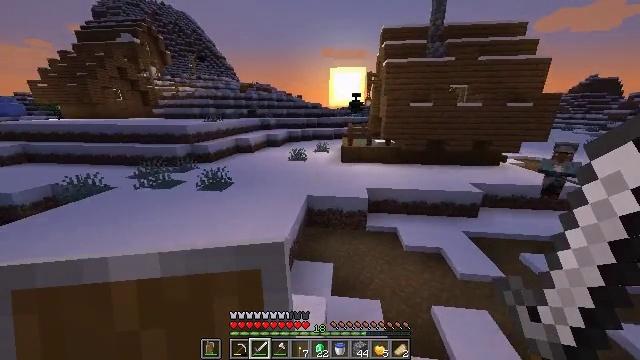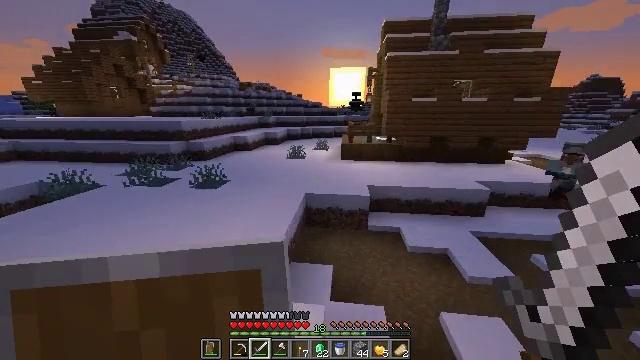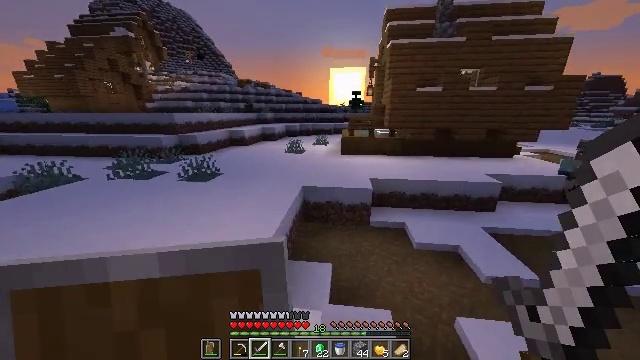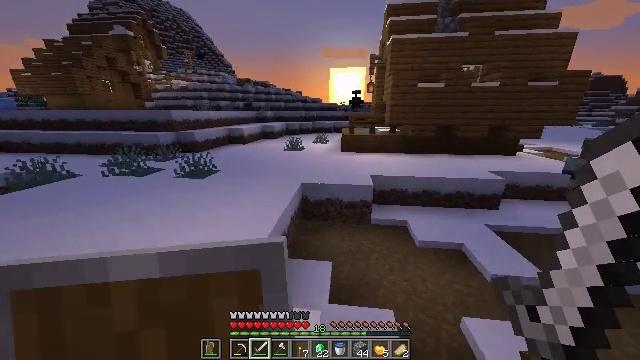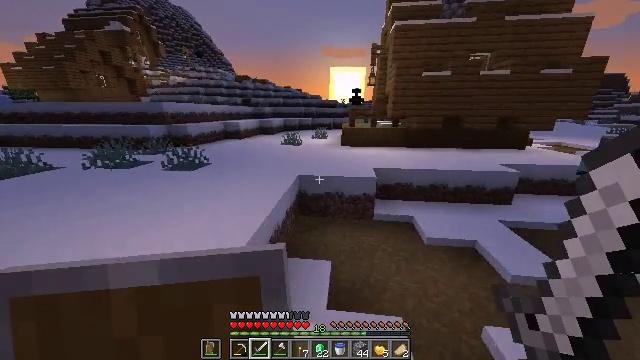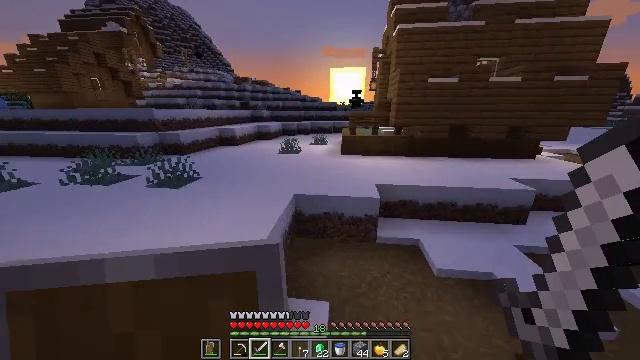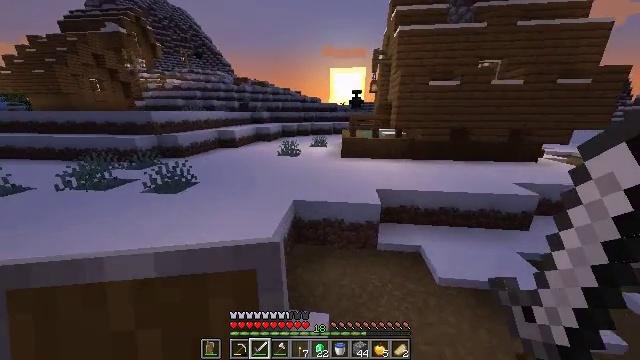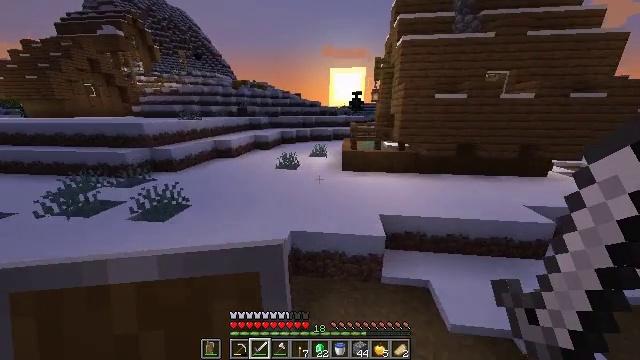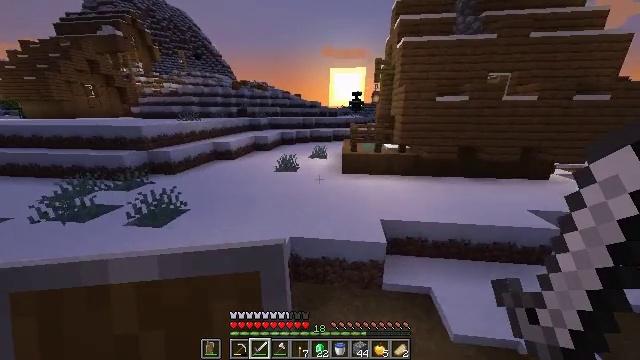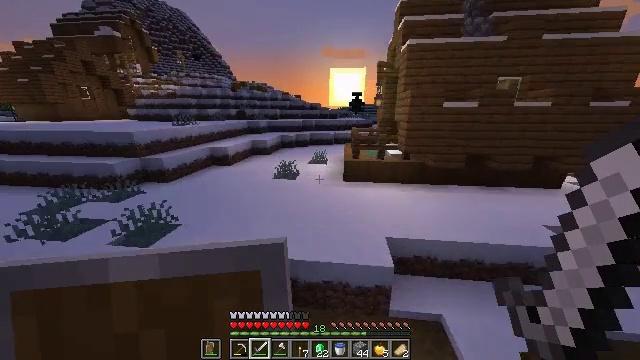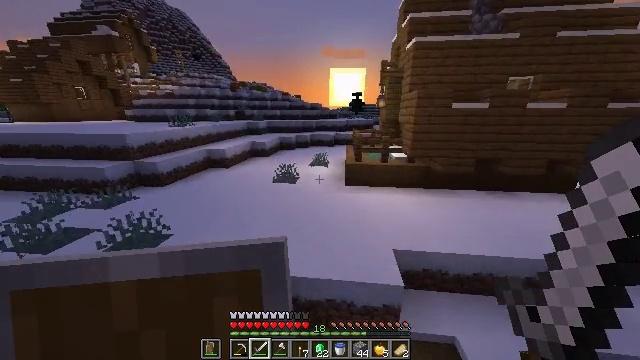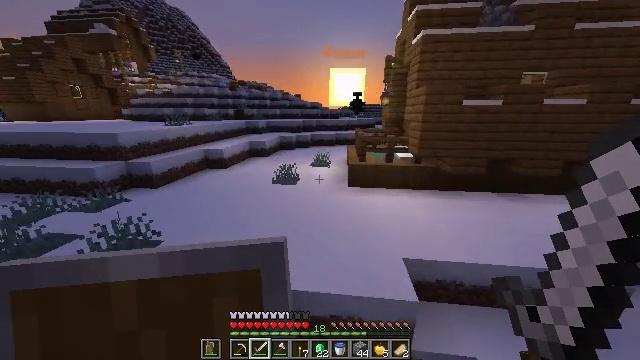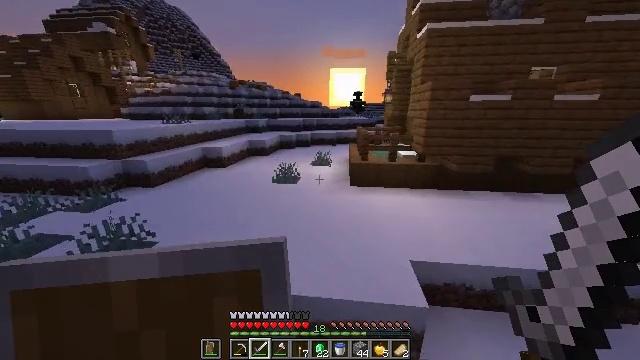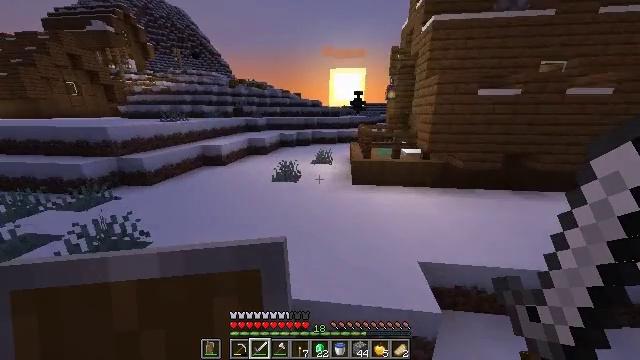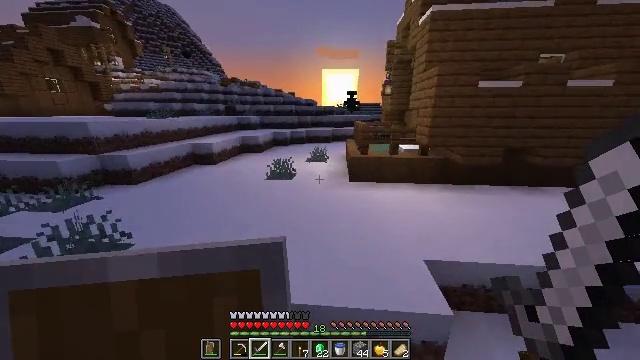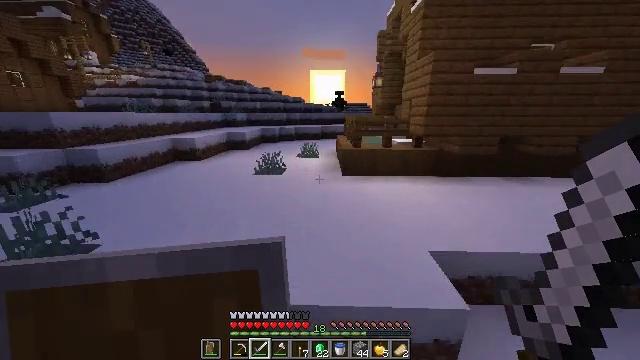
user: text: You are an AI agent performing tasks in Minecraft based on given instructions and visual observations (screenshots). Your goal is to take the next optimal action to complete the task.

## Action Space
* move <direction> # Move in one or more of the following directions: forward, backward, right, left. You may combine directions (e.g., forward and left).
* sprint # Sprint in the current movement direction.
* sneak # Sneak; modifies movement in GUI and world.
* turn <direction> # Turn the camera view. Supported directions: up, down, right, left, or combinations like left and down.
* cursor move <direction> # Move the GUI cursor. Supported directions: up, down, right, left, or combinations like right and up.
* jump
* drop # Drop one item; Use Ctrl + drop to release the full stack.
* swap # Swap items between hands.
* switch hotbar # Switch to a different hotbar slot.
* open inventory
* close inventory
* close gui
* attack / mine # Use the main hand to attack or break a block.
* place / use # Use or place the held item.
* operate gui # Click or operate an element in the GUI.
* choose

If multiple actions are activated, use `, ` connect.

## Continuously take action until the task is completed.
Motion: motion action
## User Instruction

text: Mine the blue bed to pick it up.
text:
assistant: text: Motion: move forward, sprint, jump
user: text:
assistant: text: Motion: move forward, sprint, jump
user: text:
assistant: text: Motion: move forward, sprint, jump
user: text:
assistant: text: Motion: move forward, sprint, jump
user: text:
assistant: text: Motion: move forward, sprint, jump
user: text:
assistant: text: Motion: move forward, sprint, jump
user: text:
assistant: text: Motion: move forward, sprint, jump
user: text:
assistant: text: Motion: move forward and move left, sprint, jump
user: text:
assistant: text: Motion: move forward and move left, sprint, jump
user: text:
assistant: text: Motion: move forward and move left, sprint, jump
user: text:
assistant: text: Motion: move forward and move left, sprint, jump
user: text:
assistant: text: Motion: move forward and move left, sprint, jump
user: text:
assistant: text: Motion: move forward and move left, sprint, jump
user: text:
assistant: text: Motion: move forward and move left, sprint, turn right, jump
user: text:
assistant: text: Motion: move forward and move left, sprint, turn right, jump
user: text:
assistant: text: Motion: move forward and move left, sprint, turn right, jump
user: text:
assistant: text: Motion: move forward and move left, sprint, turn right, jump
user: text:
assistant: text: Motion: move forward and move left, sprint, turn right, jump
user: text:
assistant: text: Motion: move forward, sprint, turn right and up, jump
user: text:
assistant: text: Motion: move forward, sprint, jump
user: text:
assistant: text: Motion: move forward, sprint, jump
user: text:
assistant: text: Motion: move forward, sprint, jump
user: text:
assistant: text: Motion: move forward, sprint, jump
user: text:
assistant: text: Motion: move forward, sprint, jump
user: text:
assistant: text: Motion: move forward, sprint, jump
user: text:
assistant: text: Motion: move forward, sprint, jump
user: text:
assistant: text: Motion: move forward, sprint, jump
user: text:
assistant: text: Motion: move forward, sprint
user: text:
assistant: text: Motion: move forward, sprint, turn left
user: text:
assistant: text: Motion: move forward, sprint